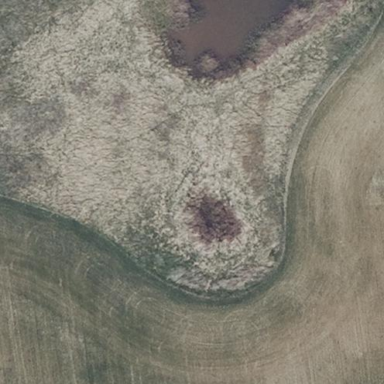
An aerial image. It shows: Pond surrounded by natural water.